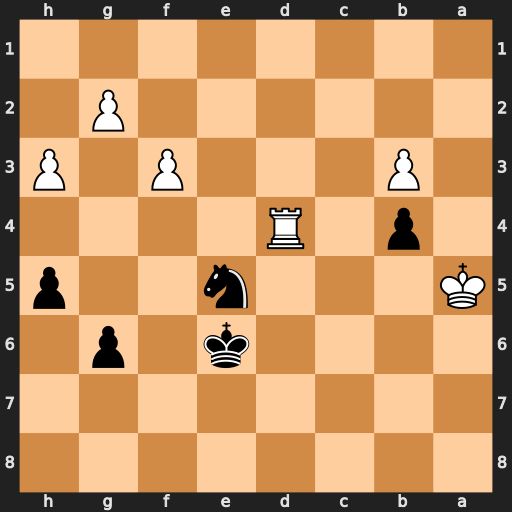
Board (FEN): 8/8/4k1p1/K3n2p/1p1R4/1P3P1P/6P1/8
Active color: b
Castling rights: -
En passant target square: -
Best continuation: Nc6+ Kb5 Nxd4+